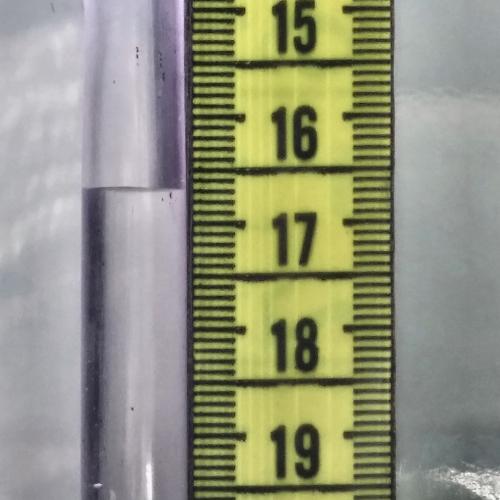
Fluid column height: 16.7 cm